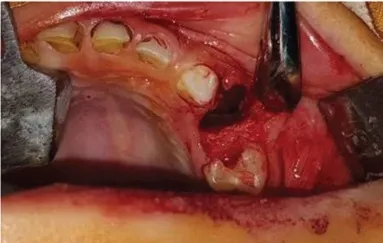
Marsupialization of the cystic cavity. Following T64 removal, the extraction socket was widened to make a cyst window and a biopsy sample was incised from the wall of the lesion for histopathological examination (A).
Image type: medical_photograph (oral_photograph)